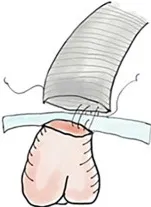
Procedures of total arch replacement with open in-situ fenestration. (A) Proximal anastomosis: The ascending aorta is anastomosed with a vascular graft.
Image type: radiology (x_ray)